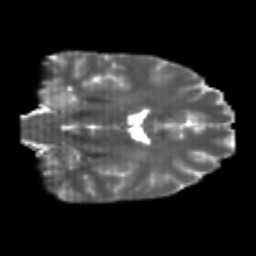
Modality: T2w
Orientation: coronal
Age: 22
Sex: male
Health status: healthy
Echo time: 0.074 s